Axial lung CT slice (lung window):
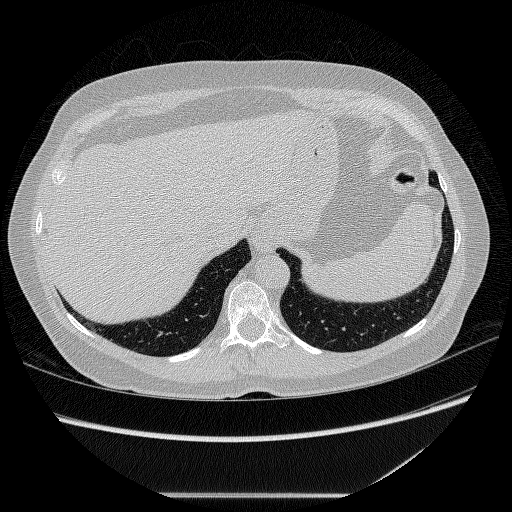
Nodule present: no